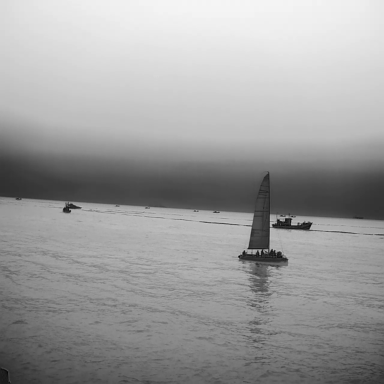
There are 11 objects shown in the infrared image, including nine bulk_carriers, a canoe, and a sailboat.